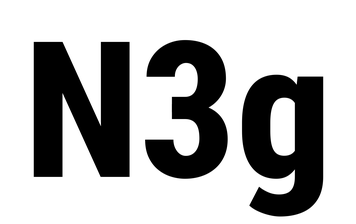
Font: Roboto_Condensed_ExtraBold